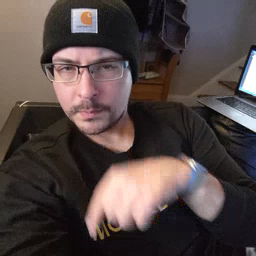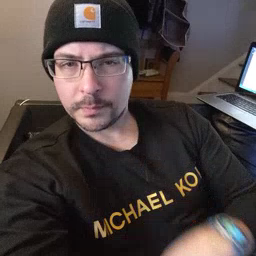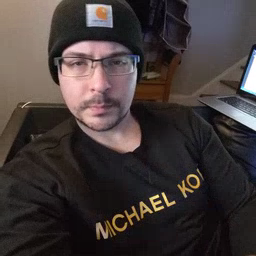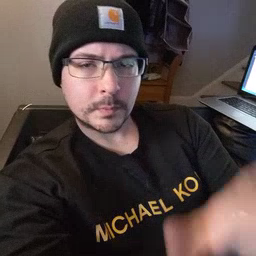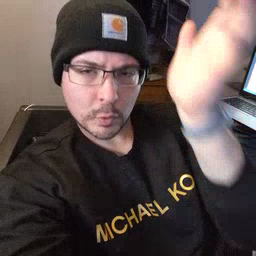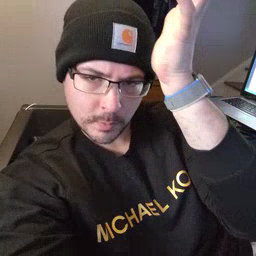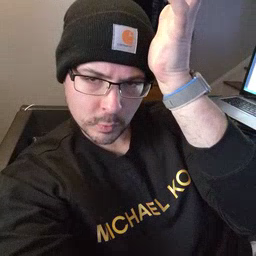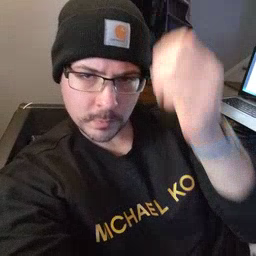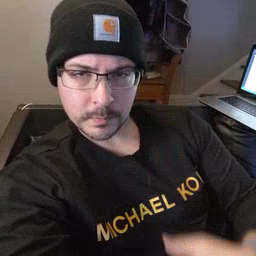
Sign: garbage